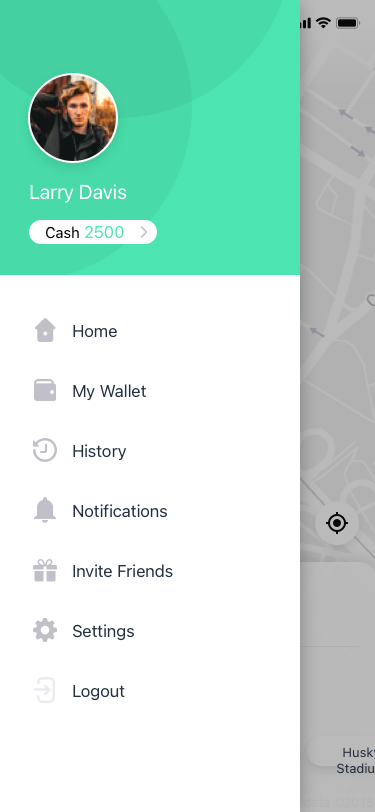
Text in this UI design:
University of Washington
Woodland Park
Husky Stadium
My current location
Pickup
105 William St, Chicago, US
Drop-off
Home
My Wallet
History
Notifications
Invite Friends
Settings
Logout
2500
Cash
Larry Davis